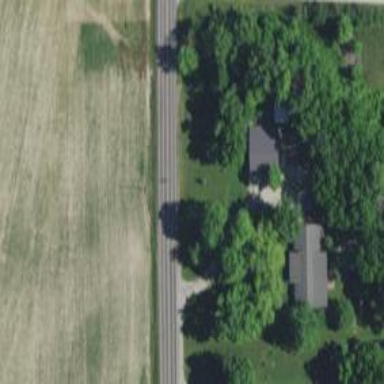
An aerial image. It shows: Driveway.